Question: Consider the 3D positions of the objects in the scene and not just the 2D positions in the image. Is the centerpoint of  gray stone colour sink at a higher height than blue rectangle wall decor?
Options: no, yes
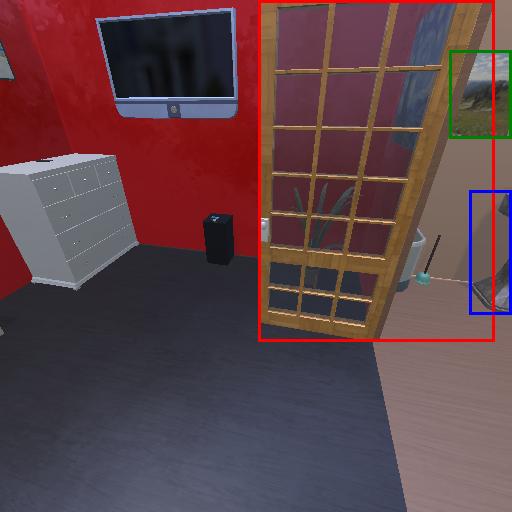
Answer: no